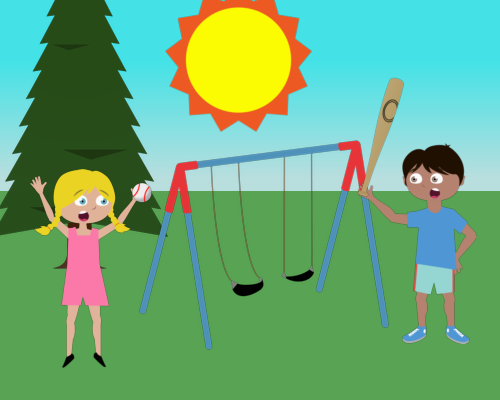
medium pine tree a girl in front of it both hands in air on tiptoes holding baseball in her left hand medium sun directly in center top a swing set below the sun facing right boy holding baseball bat his other hand on his hips open mouth hand and baseball bat touching rightmost bar